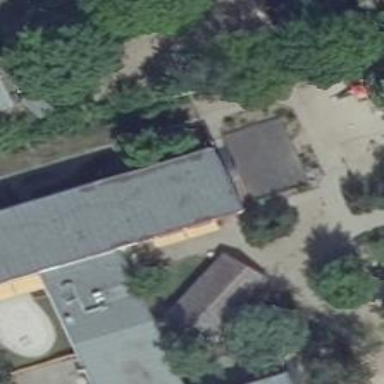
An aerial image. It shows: Part of building.